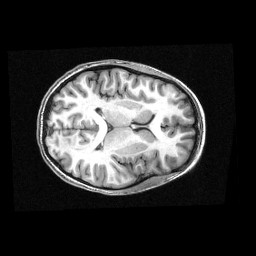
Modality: T1w
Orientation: axial
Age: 12
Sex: female
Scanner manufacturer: siemens
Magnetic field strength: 3 T
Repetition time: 2.3 s
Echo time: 0.00336 s